Field crop: maize
Growth stage: 1
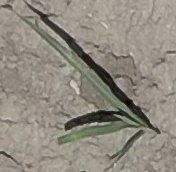
Species: sorghum